Question: I'm trying to generate a control dynamicaly and after change another control. For example i have a button and a label, i want to change label's text using AJAX/JS/etc, without post/get queries. So i'm writing a code like this:
'''
foreach (var pair in FailedMonitorings)
{
var server = (ServerEnum)pair.Key;
var tabPanel = new TabPanel { HeaderText = server.GetDescription() };
var updatePanel = new UpdatePanel();
var upChilds = updatePanel.ContentTemplateContainer.Controls;
var label = new Label { Text = "Hello from UP-" + tabPanel.HeaderText, ID = "lbl" + tabPanel.HeaderText};
upChilds.Add(label);
const string command = @"var ctrl = $.find(""{0}""); alert(ctrl.id); return false;";
var button = new Button {Text = "Button"};
upChilds.Add(button);
tabPanel.Controls.Add(updatePanel);
tbcErrors.Tabs.Add(tabPanel);
button.OnClientClick = string.Format(command, label.ClientID);
}
'''
so generated html here:

for a start i just want to create a messagebox with id of control, but even this simple code doesn't work. Question is: why? And how to solve it?
---
Added: ctrl
when command is
'''
const string command = @"var ctrl = $.find(""{0}""); alert(((ctrl != null).toString() + ' ') + ctrl.id); return false;";
'''
result is 'true undefined'
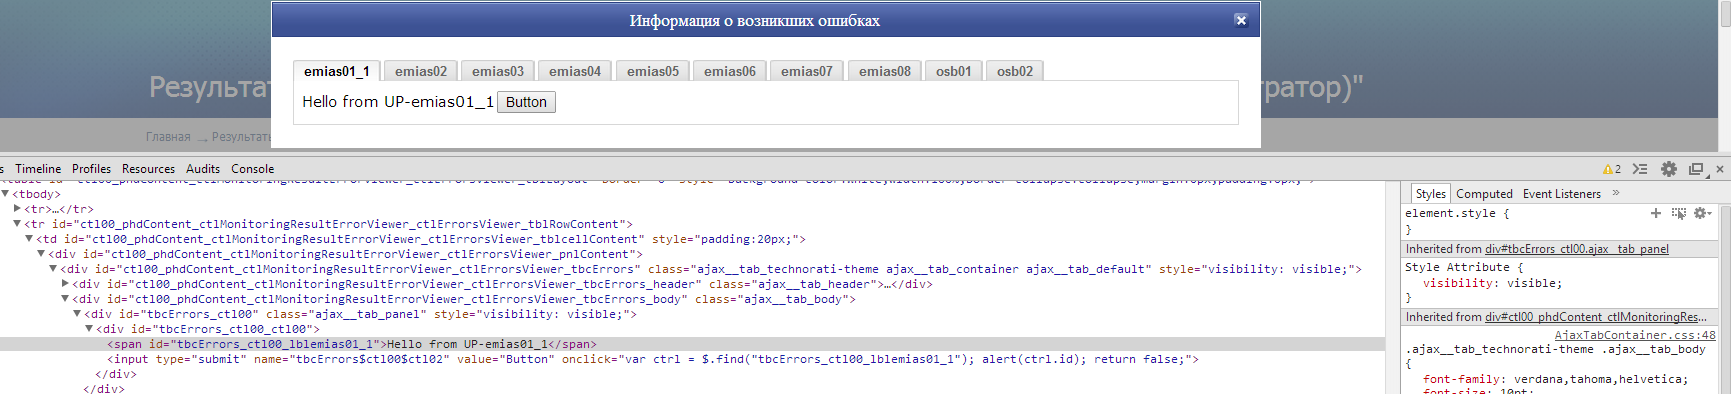
Answer: I think it should be
'const string command = @"var ctrl = $('#{0}')[0]; ctrl.innerText = 'Updated!'; return false;";'
Why I say this is in jquery to select an element with an id you would use the same convention as a css selector which means you need to prefix the id with a '#' so '$('#elementid')' will select for a DOM element like '<label id="elementid" />' what I would do is
'''
foreach (var pair in FailedMonitorings)
{
var server = (ServerEnum)pair.Key;
var tabPanel = new TabPanel { HeaderText = server.GetDescription() };
var updatePanel = new UpdatePanel();
var upChilds = updatePanel.ContentTemplateContainer.Controls;
var label = new Label { Text = "Hello from UP-" + tabPanel.HeaderText, ID = "lbl" + tabPanel.HeaderText};
upChilds.Add(label);
const string command = @"updateText('{0}')";
var button = new Button {Text = "Button"};
upChilds.Add(button);
tabPanel.Controls.Add(updatePanel);
tbcErrors.Tabs.Add(tabPanel);
button.OnClientClick = string.Format(command, label.ClientID);
}
'''
then in html
'''
<script type="text/javascript">
function updateText(id){
var ctrl = $('#' + id);
ctrl.text('Updated text');
return false;
}
</script>
'''
I prefer that the button call an updateText function as a posed to rendering all the code inline to the client. It makes the code easier to maintain without having to recompile server side. If you need to work with a dom element then you could use 'var ctrl = $('#' + id)[0];' this would return the first dom element found for the jquery selection once you have it then you can set the innerText to a value 'ctrl.innerText = 'Updated!';'. I didn't do that in my answer because I just wanted to show how it could be done purely from jquery.
The code
'const string command = @"var ctrl = $.find(""{0}""); alert(((ctrl != null).toString() + ' ') + ctrl.id); return false;";'
will not work firstly because your jquery selector 'var ctrl = $.find(""{0}"");' will not select the correct control on the client. It would probably render script something like
'''
<button onclick="var ctrl = $.find("Ctrl$Label1");alert(((ctrl != null).toString() + ' ') + ctrl.id); return false;" />
'''
which means that ctrl would not be null but an empty array as there is no dom element like 'Ctrl$Label1' and since arrays don't have a property of id, it would be undefined. what you are after is a '#' in front of the clientId. The second reason this still will return undefined is that even if you do have a valid selector. Is that the JQuery object returned doesn't have a property of id so you will still see undefined. So finally to get both the id and get the correct selector it would look like
'const string command = @"var ctrl = $('#{0}')[0]; alert(ctrl.id); return false;'
or if you need to set the text it would look like
'const string command =@ "var ctrl = $('#{0}')[0]; ctrl.innerText = 'Updated!; return false;'